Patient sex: M
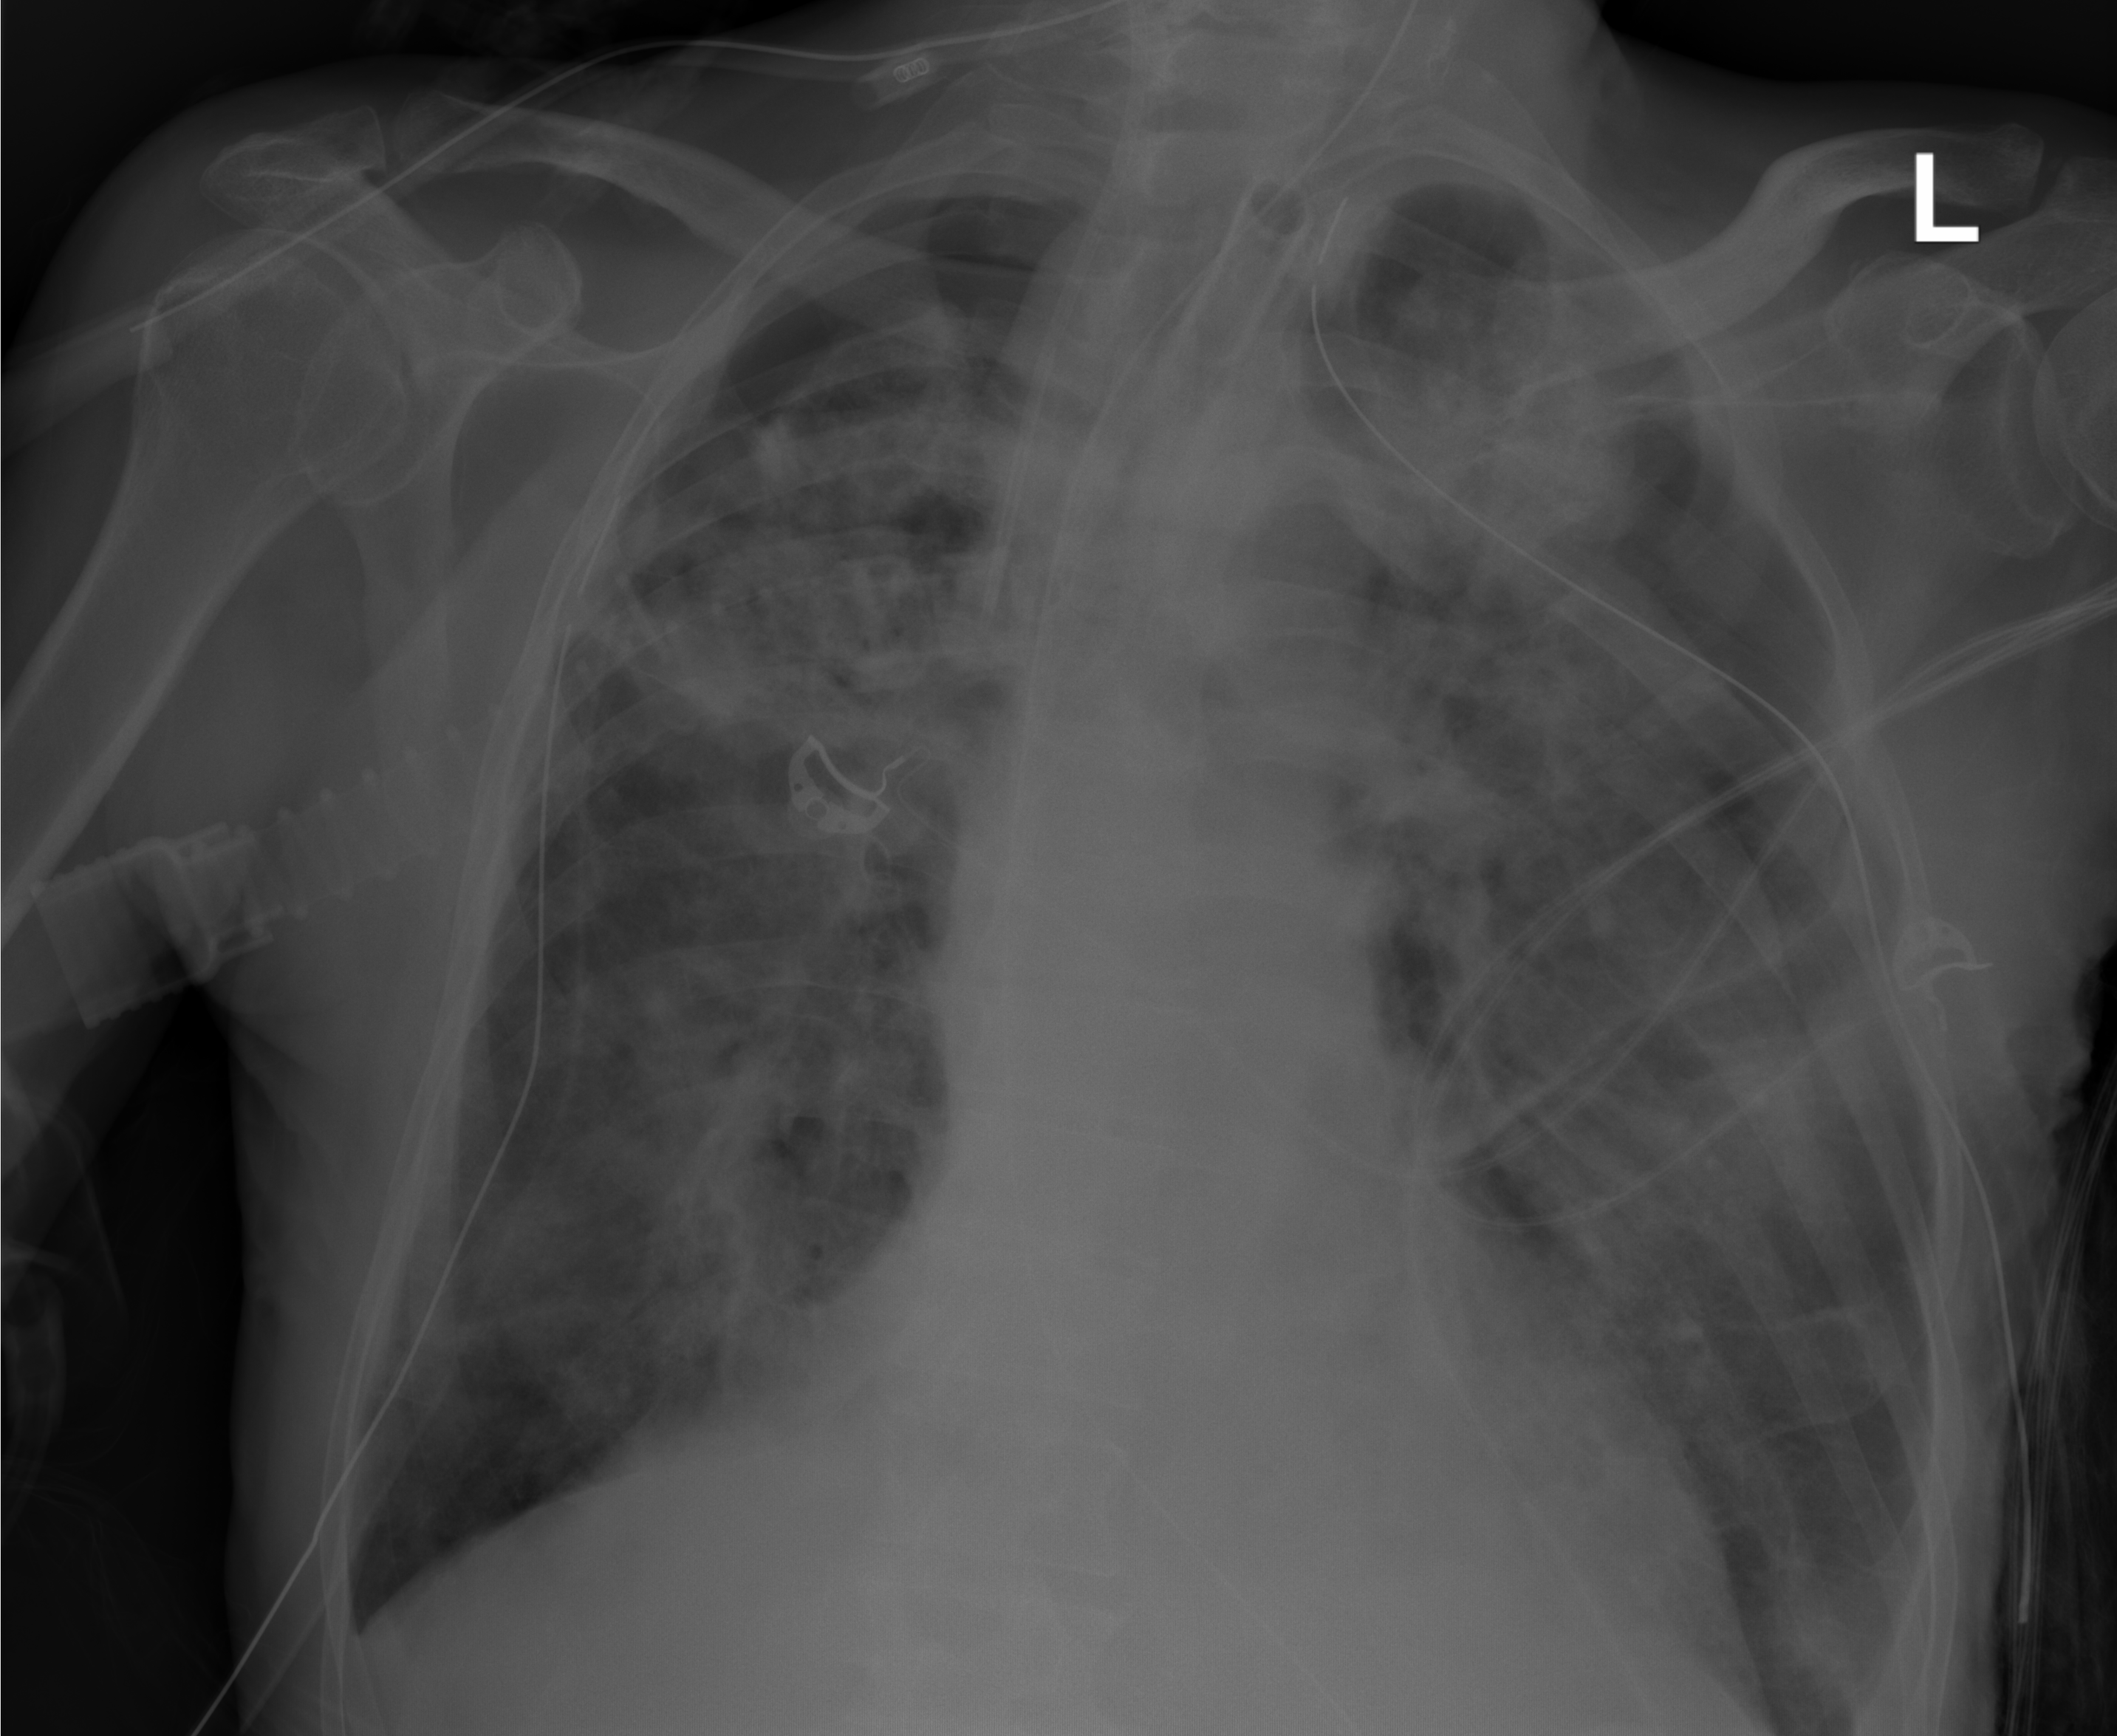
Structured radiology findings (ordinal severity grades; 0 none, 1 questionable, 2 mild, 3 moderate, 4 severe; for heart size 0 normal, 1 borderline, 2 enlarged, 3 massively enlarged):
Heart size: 0
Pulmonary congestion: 0
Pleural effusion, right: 2
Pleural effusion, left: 0
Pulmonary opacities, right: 4
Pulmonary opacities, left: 4
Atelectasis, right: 3
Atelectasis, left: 2